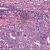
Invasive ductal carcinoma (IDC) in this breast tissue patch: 0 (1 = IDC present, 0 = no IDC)